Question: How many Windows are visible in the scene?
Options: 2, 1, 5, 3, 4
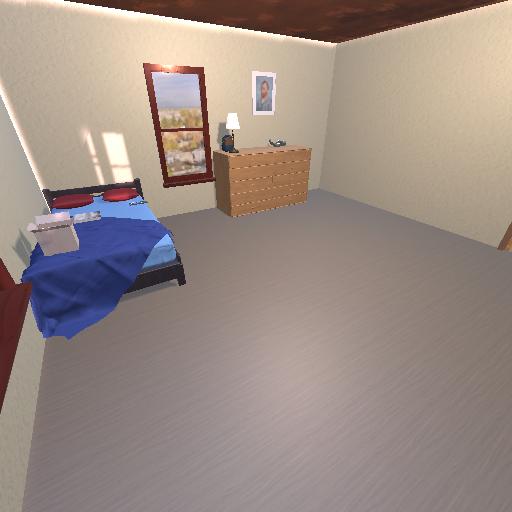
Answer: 2